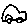
Label: car